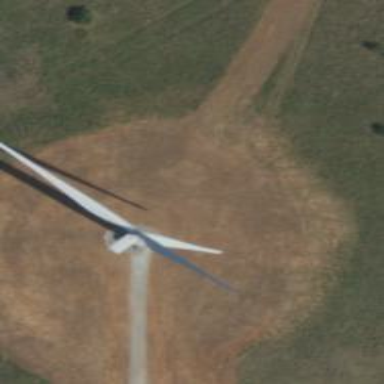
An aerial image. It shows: Wind turbine generator harnessing power from the wind.